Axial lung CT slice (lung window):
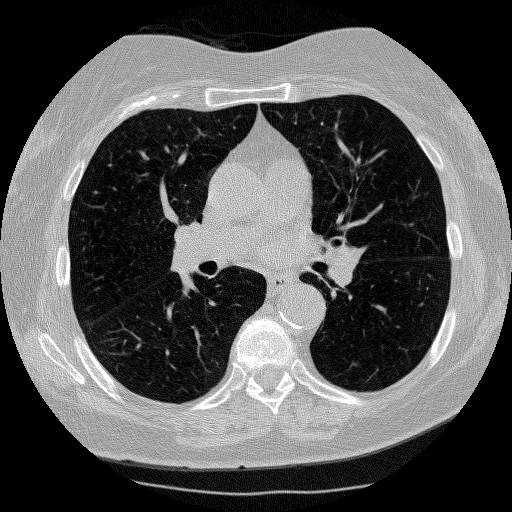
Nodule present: no